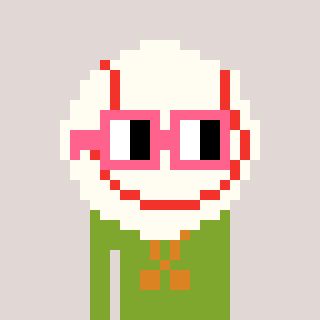
a pixel art character with square pink glasses, a baseball ball-shaped head and a slimegreen-colored body on a warm background